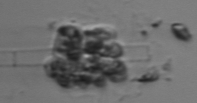
Label: Leptocylindrus_mediterraneus